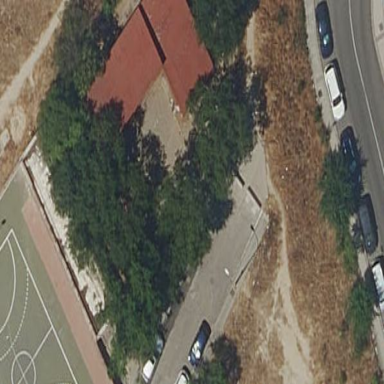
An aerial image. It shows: Hut.